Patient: sex F, age 75
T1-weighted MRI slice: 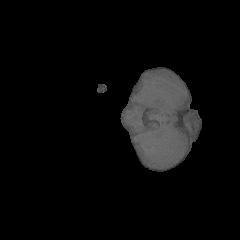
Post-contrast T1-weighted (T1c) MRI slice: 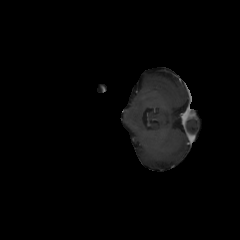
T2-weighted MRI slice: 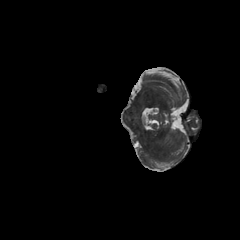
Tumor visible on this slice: no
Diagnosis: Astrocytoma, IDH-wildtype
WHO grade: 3